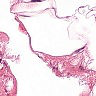
Metastatic tissue present: no